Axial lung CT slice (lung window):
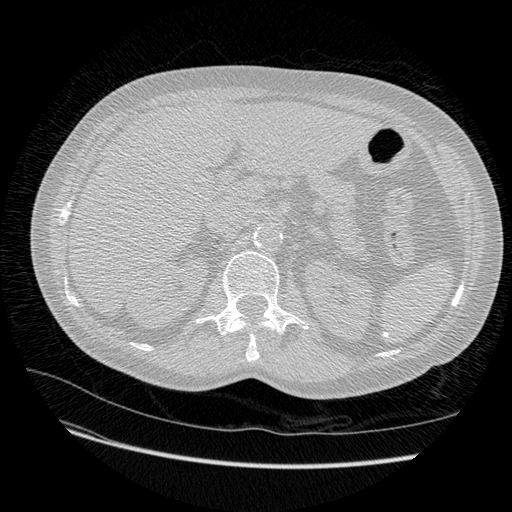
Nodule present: no